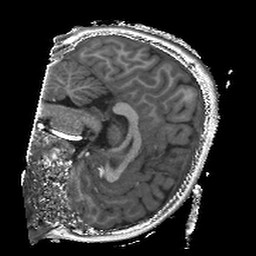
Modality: T1w
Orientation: sagittal
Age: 10
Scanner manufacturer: siemens
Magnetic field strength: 3 T
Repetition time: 2.4 s
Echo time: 0.00224 s